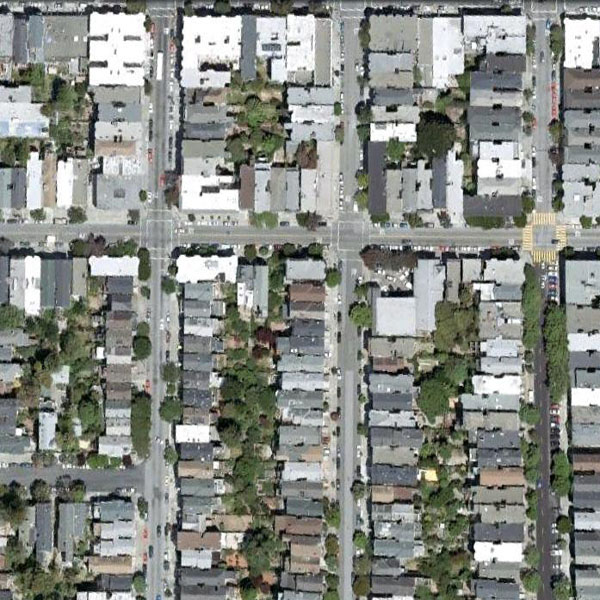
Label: Residential